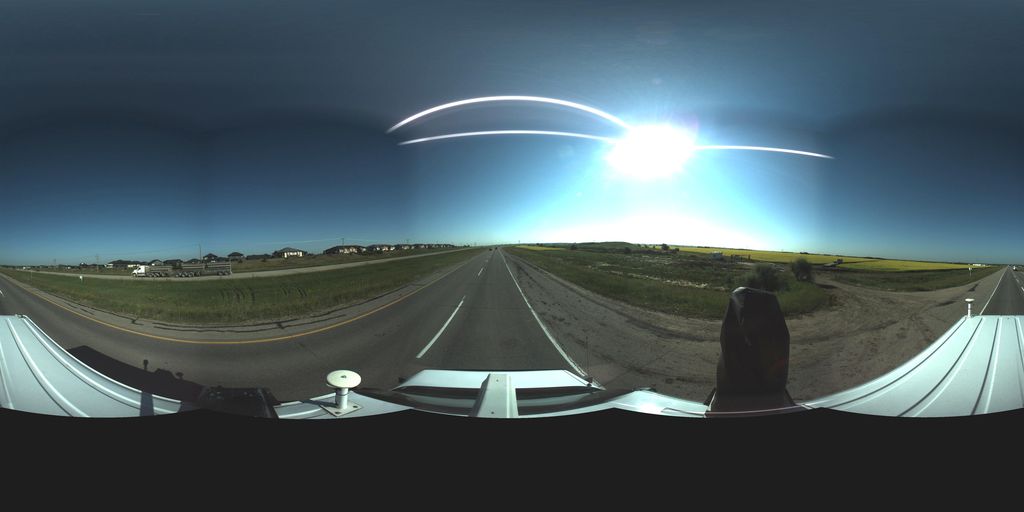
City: saskatoon